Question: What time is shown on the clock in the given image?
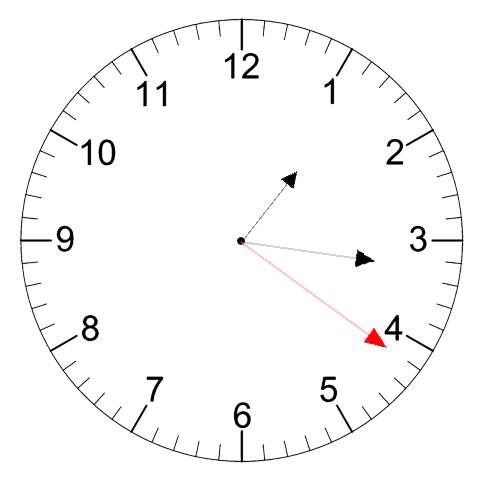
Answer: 01:16:21